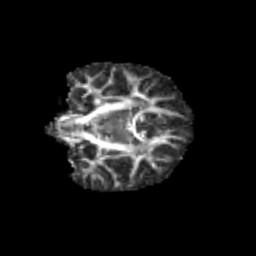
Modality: FA
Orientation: coronal
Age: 10
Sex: female
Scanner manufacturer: siemens
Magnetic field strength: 3 T
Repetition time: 3.8 s
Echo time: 0.07 s